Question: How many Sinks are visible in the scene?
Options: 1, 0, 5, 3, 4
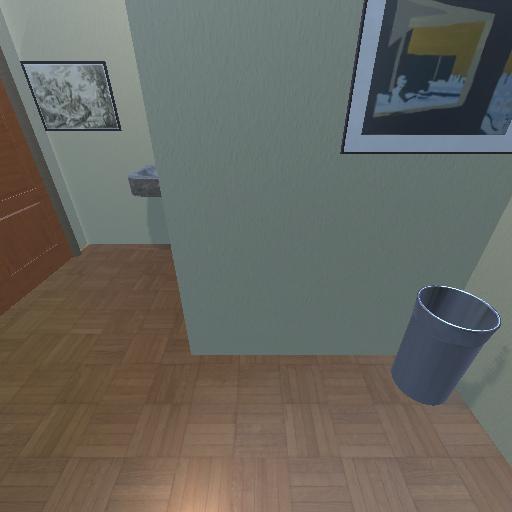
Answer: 1